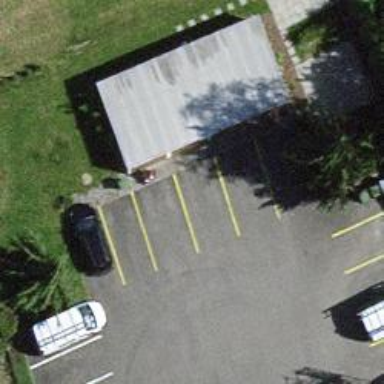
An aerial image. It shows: Group of garages.